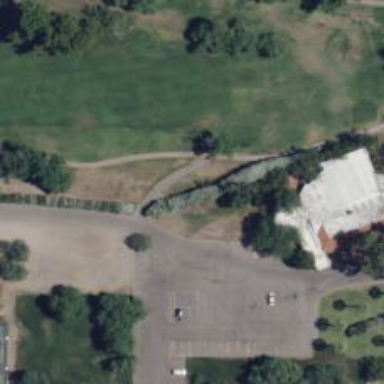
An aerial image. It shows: Pathway for golfing.